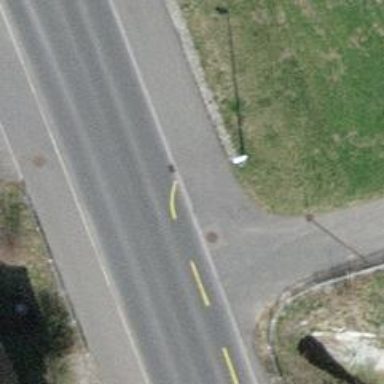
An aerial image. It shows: Asphalt sidewalk next to cycleway.